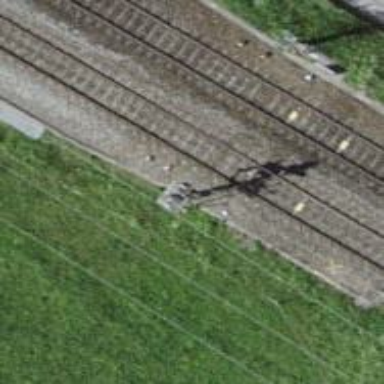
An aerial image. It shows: Railway signal.